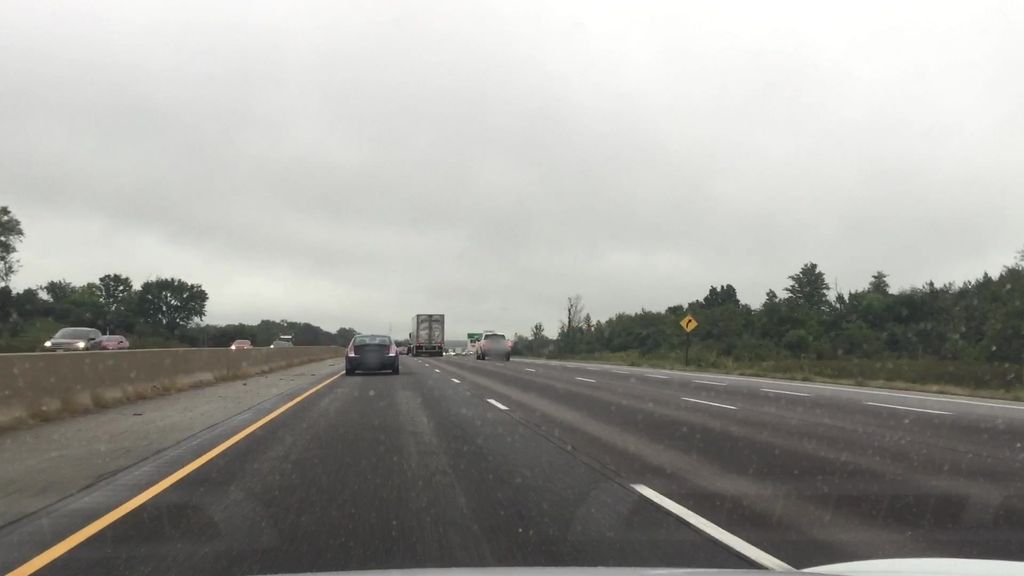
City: kitchener-waterloo